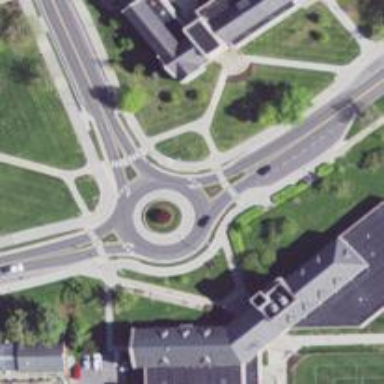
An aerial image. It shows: Tertiary road with asphalt surface leading to roundabout.